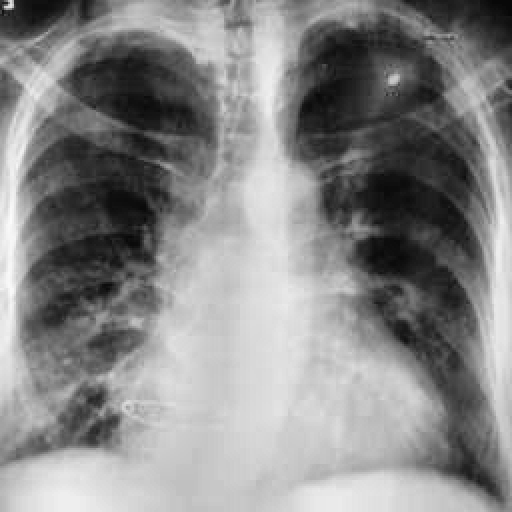
Finding: TUBERCULOSIS